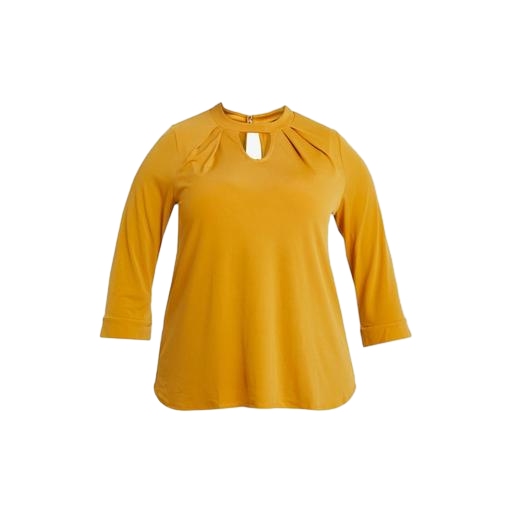
pleat-neck top, yellow plus size milano dolman-sleeve top only macy, three-quarter sleeved jersey top, white background